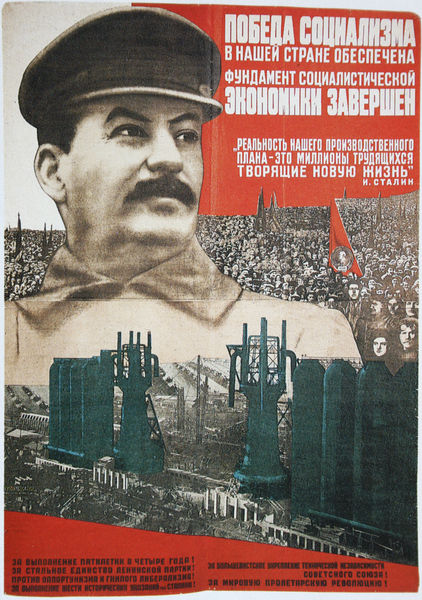
Titel: "Der Sieg des Sozialismus in unserem Land garantiert!"
Künstler: Gustav Kluzis
Standort: New York
Institution: Sammlung Merrill C. Berman
Schlagwörter: himmel, weiß, ohr, orange, schwarz, türkis, rot, masse, menge, gesichter, mütze, schnurrbart, bildnis, portrait, porträt, kinn, schrift, fahnen, fabrik, industrie, schnäuzer, brauen, pupillen, wange, foto, maschine, technik, text, auflauf, plakat, volk, poster, russisch, maschinen, kyrillisch, roter platz, propaganda, werktätige, stalin